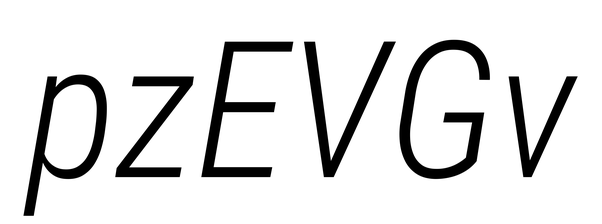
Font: Roboto-Italic_Condensed_Light_Italic